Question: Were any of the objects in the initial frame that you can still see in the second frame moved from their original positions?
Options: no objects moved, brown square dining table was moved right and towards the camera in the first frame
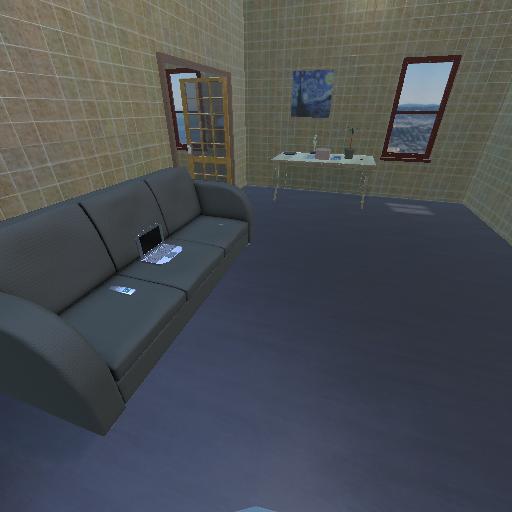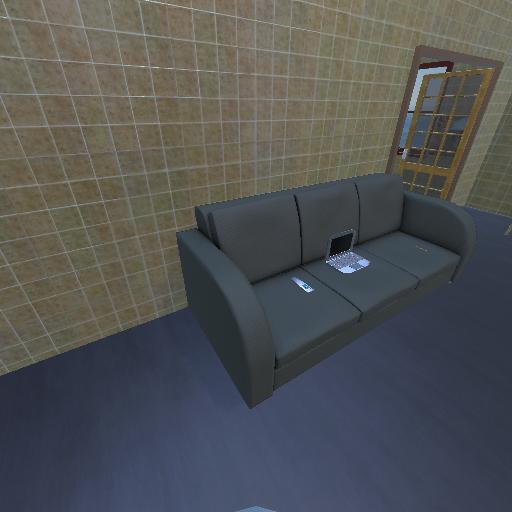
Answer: no objects moved